Question: I have an issue in my project with the latest Google Analytics SDK.
When I see this error:

I then delete the libraries from the build phases section, then delete the search paths. Do a clean build and re add them and the errors go away. If I close Xcode 6 and reopen it (no changes) the errors come back and I have to do the same steps above. I have tried moving the actual files to a different part on the local HDD with no effect on the issues.
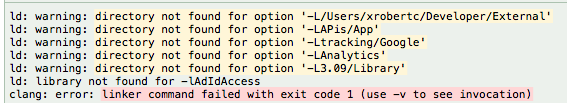
Answer: Add to the "linker search paths" of the project this:
> $(PROJECT_DIR)/../GoogleAnalytics/lib
also, google says that:
> Note: depending on your build settings, the linker flag -force_load /path/to/libAdIdAccess.a may be required.
<URL>
Another thing to try, in the Project Settings screen change Library Search Path to recursive instead of non-recursive